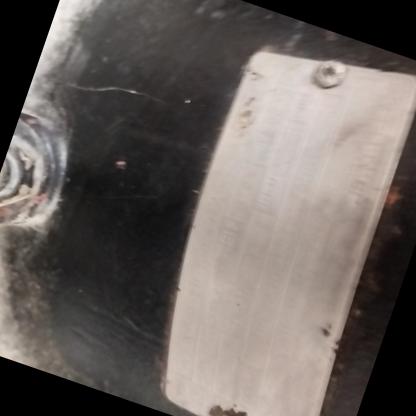
Klasa: tabliczka-znamionowa